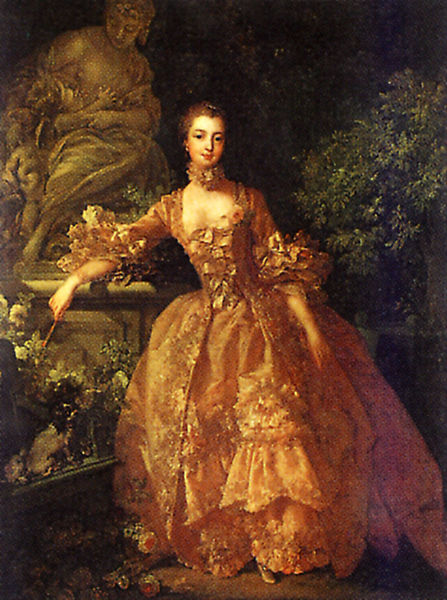
Titel: Porträt der Marquise de Pompadour
Künstler: Francois Boucher
Institution: London, Wallace Collection
Schlagwörter: baum, blätter, feder, gemälde, gelb, sitzen, blume, blumen, busen, frau, kleid, nase, orange, säule, terasse, blüten, dame, hund, park, rose, rosen, rot, fächer, malerei, jung, barock, falten, sockel, stehen, bildnis, portrait, porträt, öl, busch, figur, gold, pflanze, pflanzen, schleifen, dekoltee, madame, rokoko, schön, engel, garten, putte, putto, skulptur, statue, balkon, ornage, halsband, stab, mauer, grisaille, angelehnt, junge frau, rüschen, halsschmuck, entblößt, kupfer, schuh, fräulein, pinsel, adelig, volant, putti, schamhaft, dekolette, parkt, hünsch, teresse, schnam, enblöst